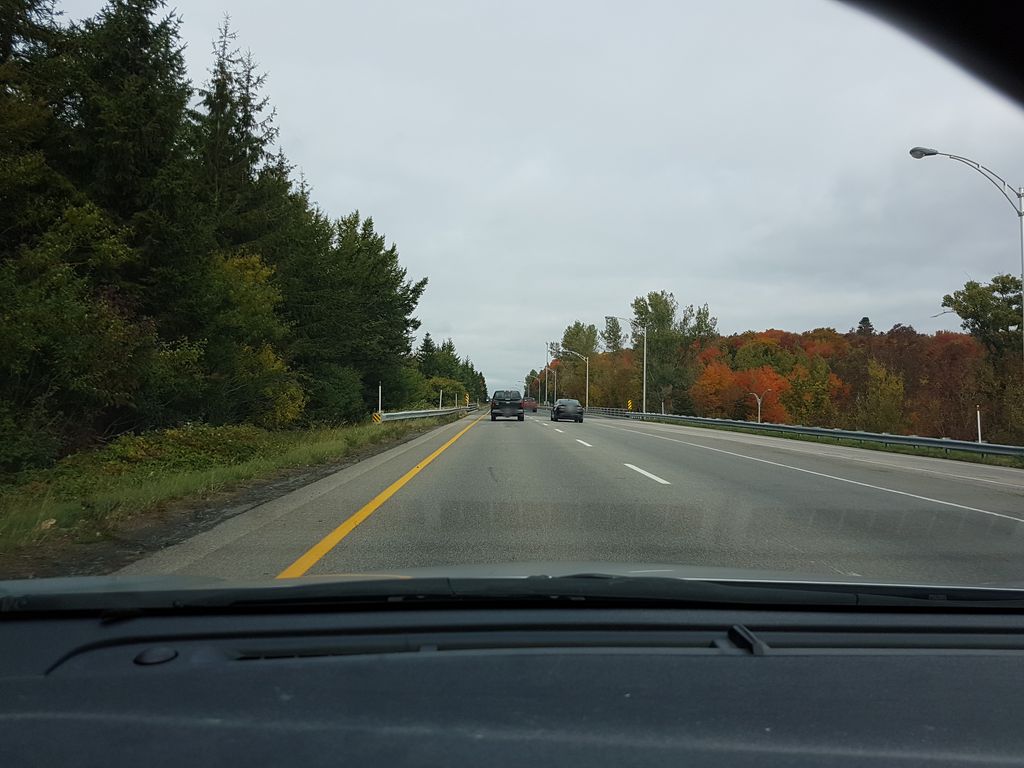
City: quebec_city